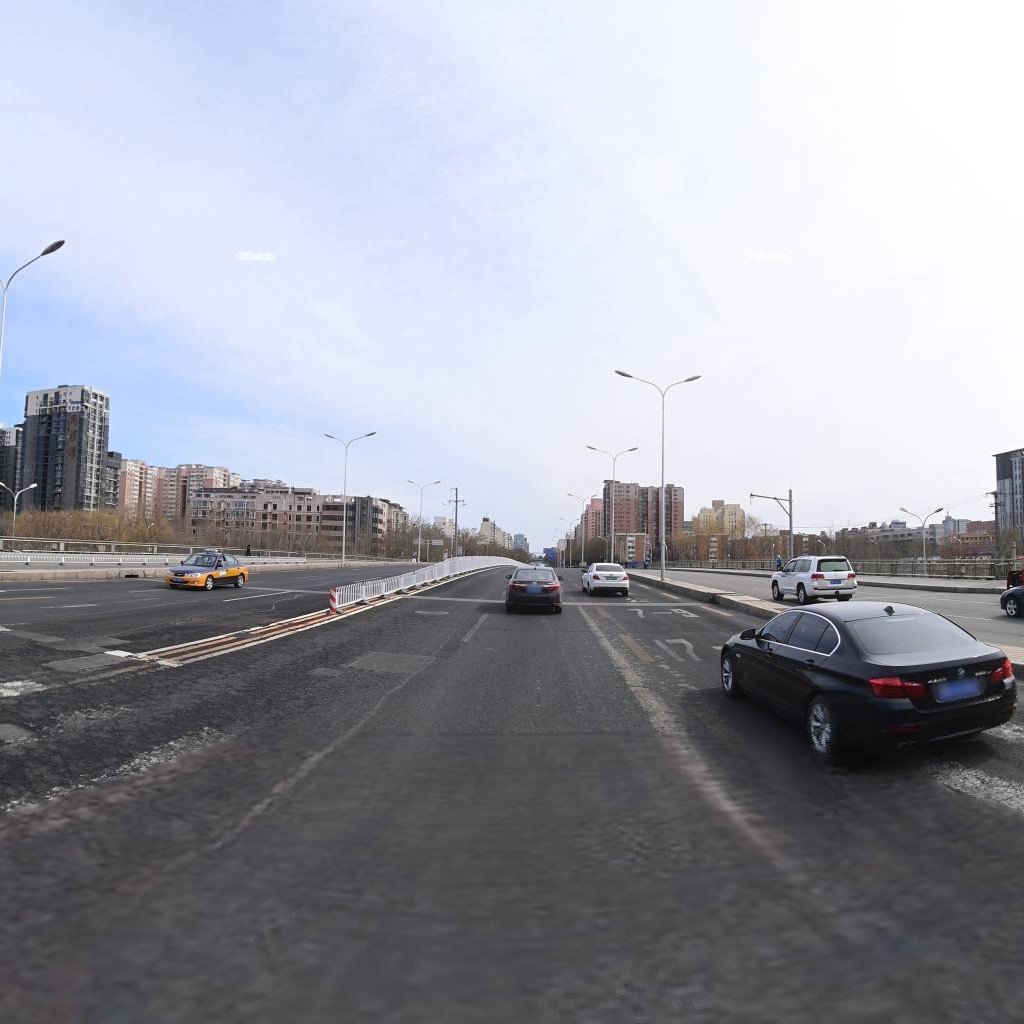
Region: Haidian
Road damage annotations: longitudinal patch, longitudinal patch